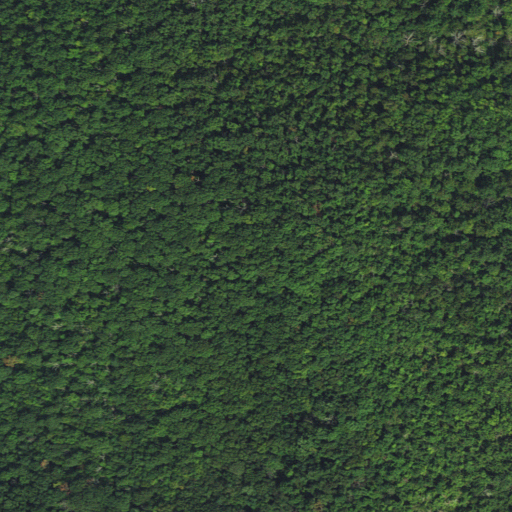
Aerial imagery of mountain in Virginia named Bee Mountain containing only deciduous forest